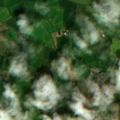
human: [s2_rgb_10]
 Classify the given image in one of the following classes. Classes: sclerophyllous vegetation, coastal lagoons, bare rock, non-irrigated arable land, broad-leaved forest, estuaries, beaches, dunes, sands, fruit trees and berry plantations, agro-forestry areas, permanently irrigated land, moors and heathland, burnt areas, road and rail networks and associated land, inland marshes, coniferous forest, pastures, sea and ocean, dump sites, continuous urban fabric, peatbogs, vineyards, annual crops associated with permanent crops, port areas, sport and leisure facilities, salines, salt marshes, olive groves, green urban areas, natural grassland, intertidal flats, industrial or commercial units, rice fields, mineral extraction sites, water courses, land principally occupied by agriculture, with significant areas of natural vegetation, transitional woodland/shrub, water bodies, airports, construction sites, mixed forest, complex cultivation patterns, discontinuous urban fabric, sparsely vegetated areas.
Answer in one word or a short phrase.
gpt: non-irrigated arable land, pastures